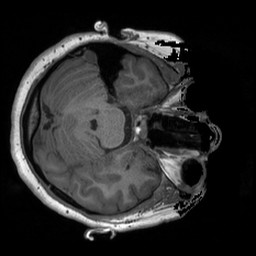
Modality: T1w
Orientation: axial
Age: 22
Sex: female
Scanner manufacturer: siemens
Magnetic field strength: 3 T
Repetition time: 1.9 s
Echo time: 0.00232 s